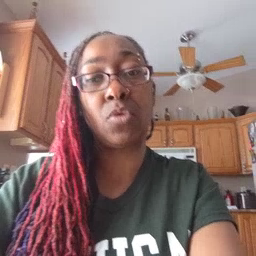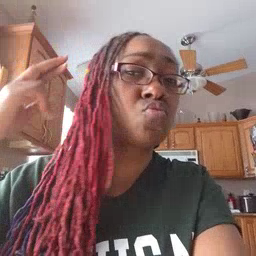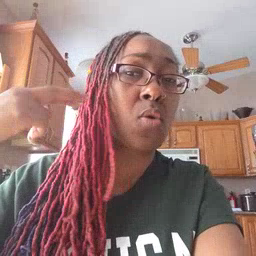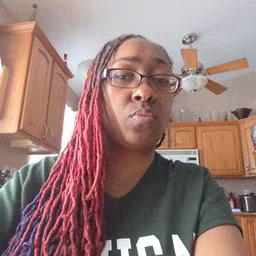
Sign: radio